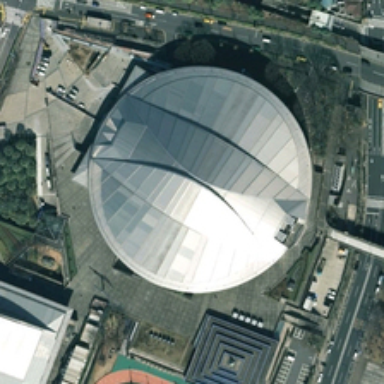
Several roads and some green trees are around a white circle building .